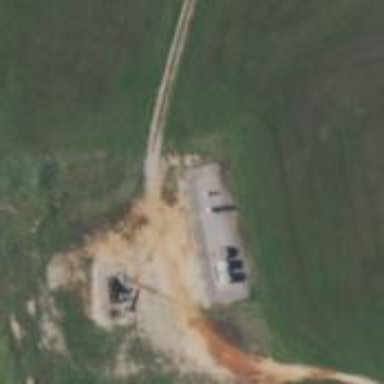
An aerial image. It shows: Storage tank with man-made structure.